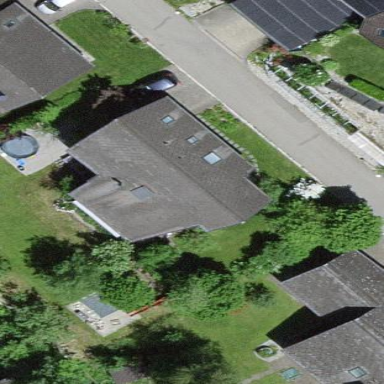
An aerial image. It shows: Residential building.